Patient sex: F
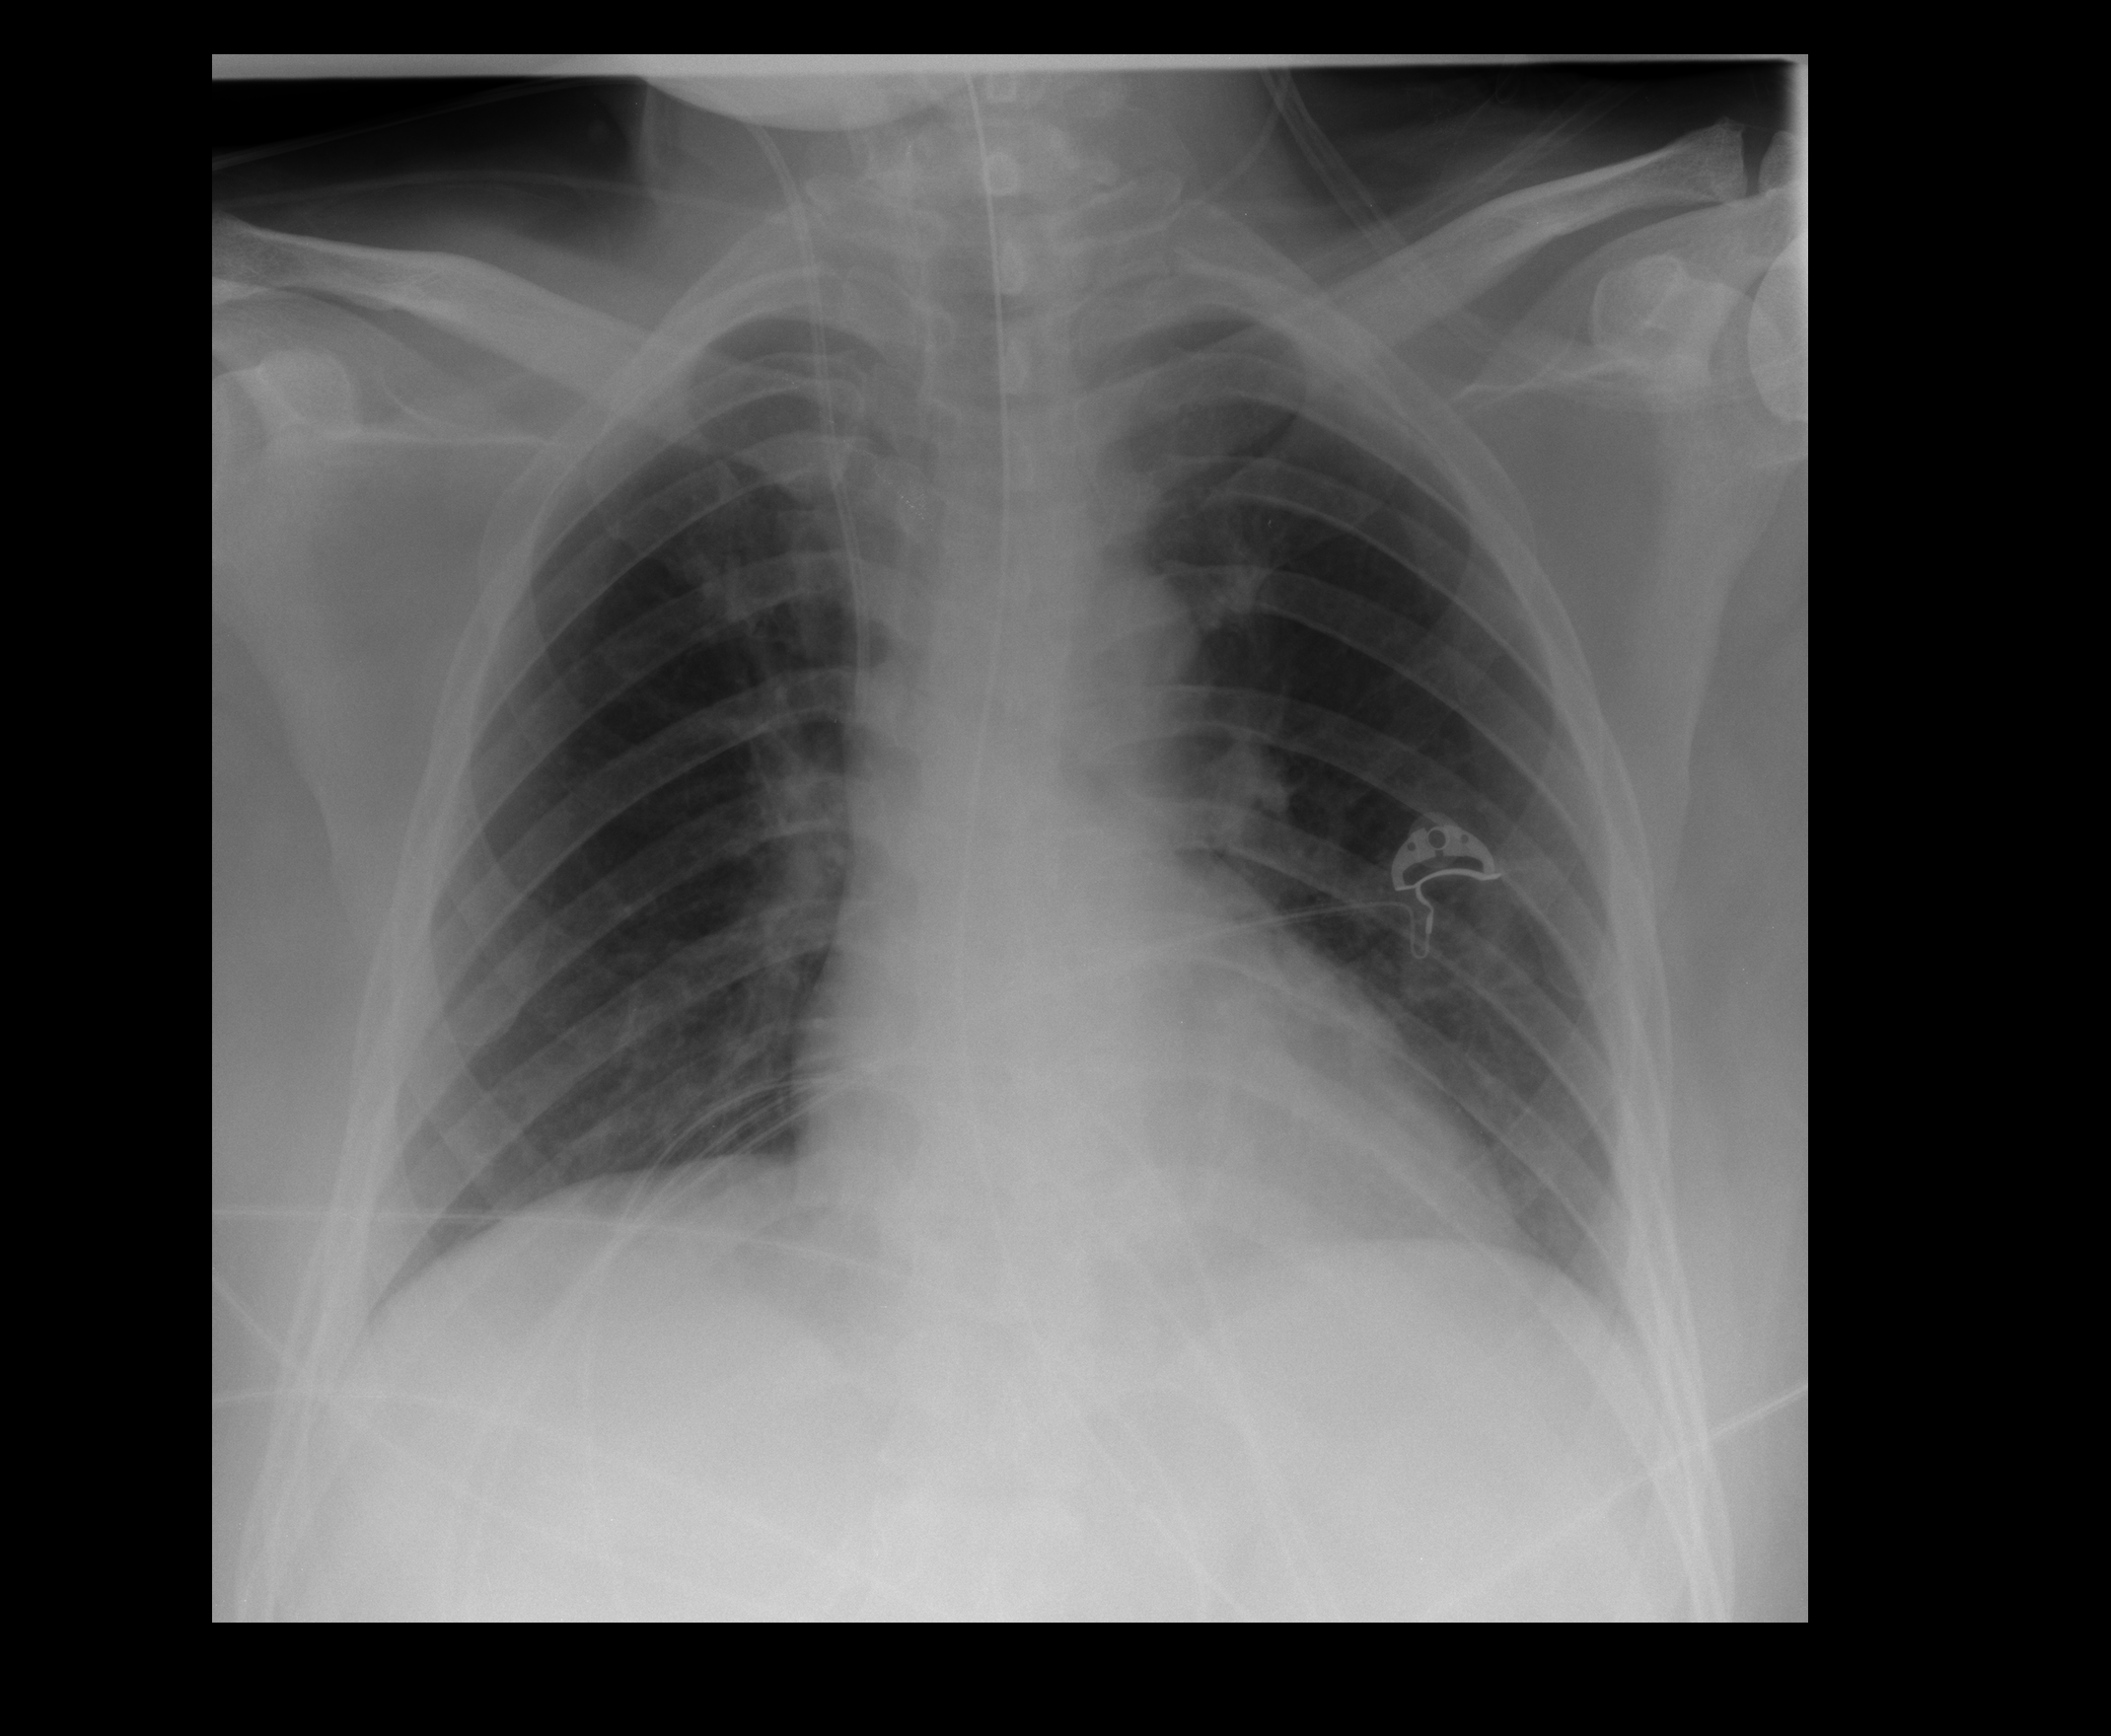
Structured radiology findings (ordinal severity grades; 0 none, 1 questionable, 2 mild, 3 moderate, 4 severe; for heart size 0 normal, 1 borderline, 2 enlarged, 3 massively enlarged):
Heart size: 0
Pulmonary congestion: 0
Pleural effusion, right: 0
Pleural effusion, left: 0
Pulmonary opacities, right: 0
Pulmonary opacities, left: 0
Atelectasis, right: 2
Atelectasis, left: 2